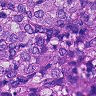
Metastatic tissue present: yes